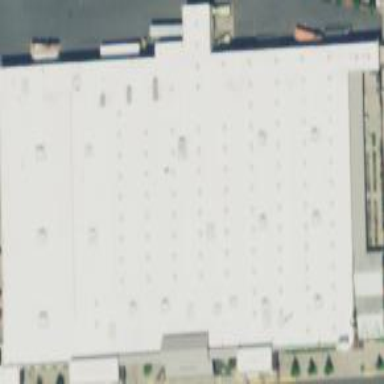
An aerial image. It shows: Supermarket building.